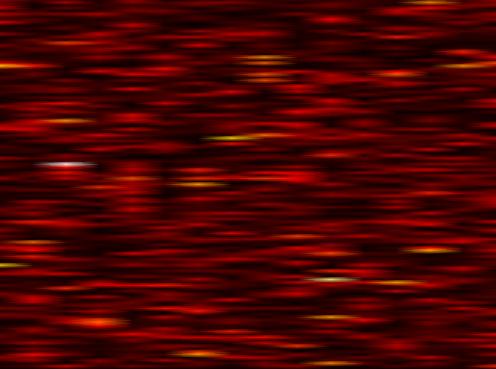
Label: WOLA